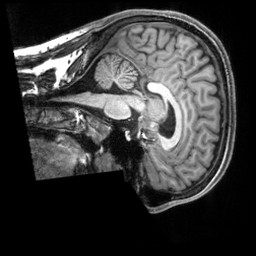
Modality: T1w
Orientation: sagittal
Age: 36
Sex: male
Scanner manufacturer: siemens
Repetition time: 2.3 s
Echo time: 0.00229 s